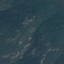
Label: Forest